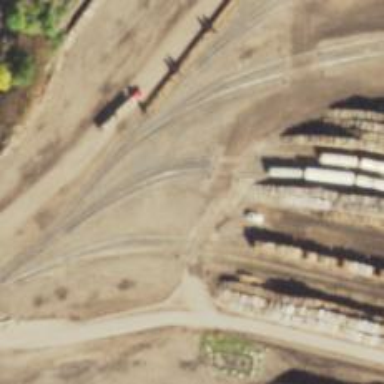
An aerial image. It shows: Single railway spur track.